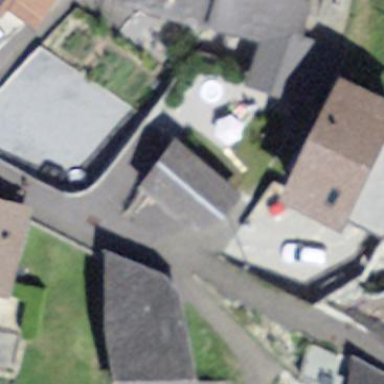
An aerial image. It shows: View of roof of building.